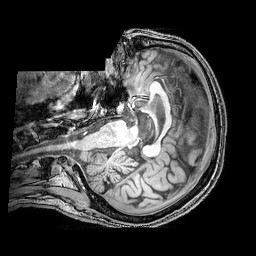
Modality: T1w
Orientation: axial
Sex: male
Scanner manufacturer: philips
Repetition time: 0.008101 s
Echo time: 0.00372 s